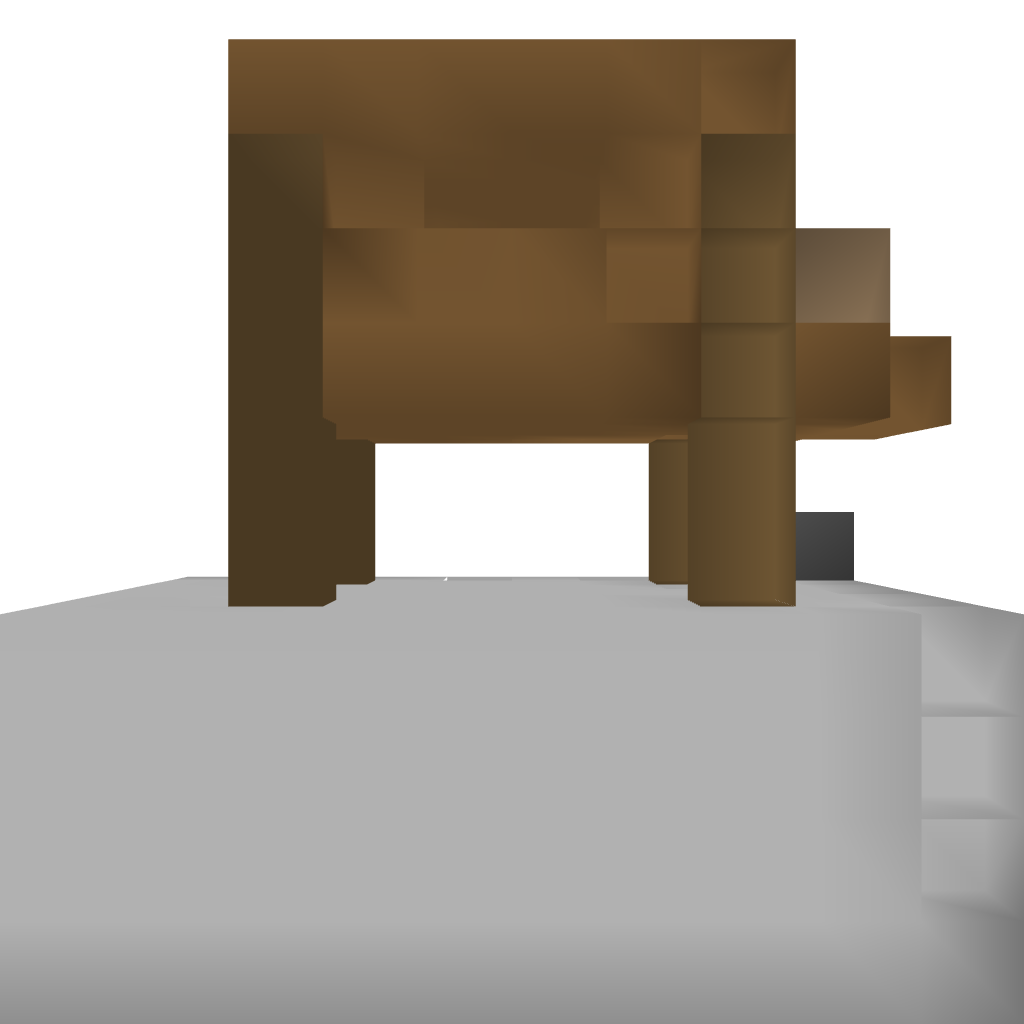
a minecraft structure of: Witchhouse